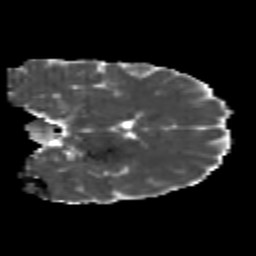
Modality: MD
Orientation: coronal
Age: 22
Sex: male
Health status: healthy
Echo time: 0.074 s